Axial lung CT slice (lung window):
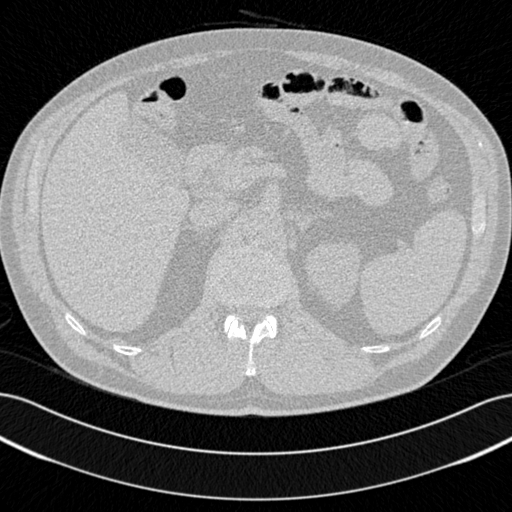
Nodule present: no